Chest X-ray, AP view. Patient: 25 years old, sex F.
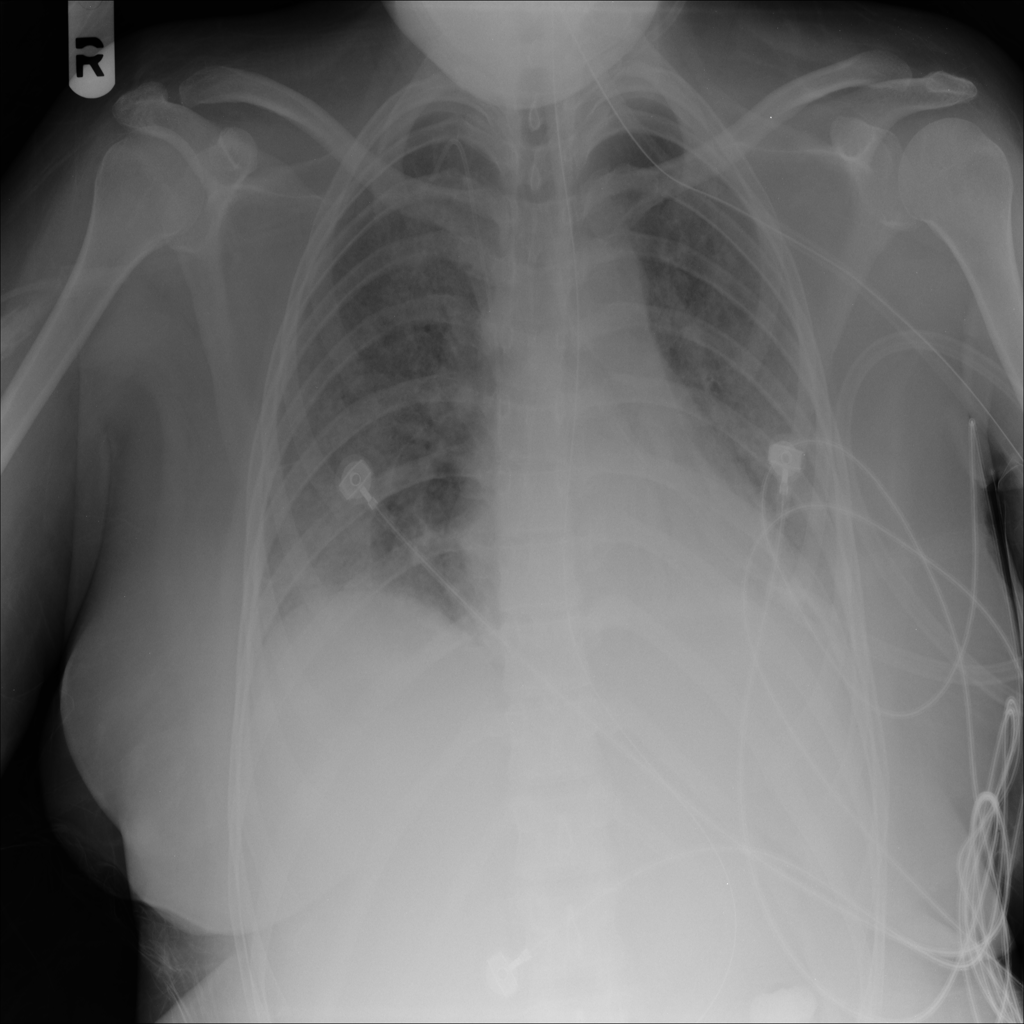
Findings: No Finding